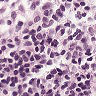
Metastatic tissue present: no